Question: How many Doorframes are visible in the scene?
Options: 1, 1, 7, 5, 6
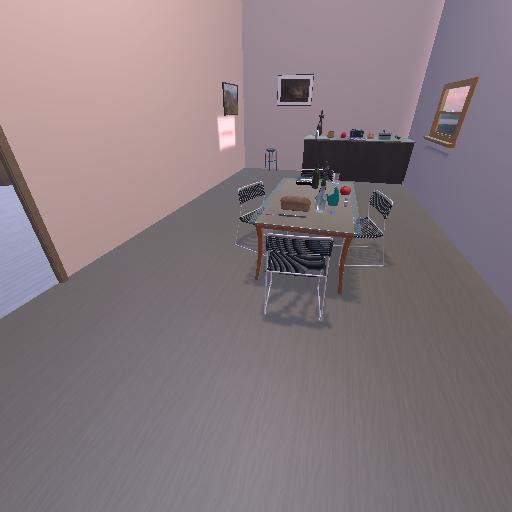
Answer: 1